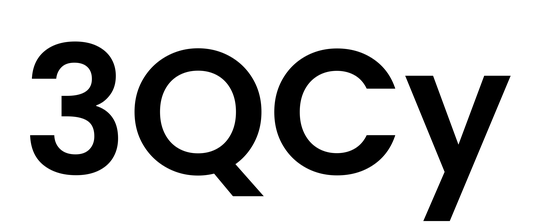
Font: Poppins-SemiBold